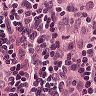
Metastatic tissue present: no